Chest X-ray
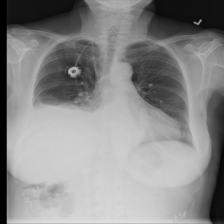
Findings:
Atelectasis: negative
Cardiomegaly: positive
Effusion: positive
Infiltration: negative
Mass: negative
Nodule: negative
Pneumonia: negative
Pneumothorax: negative
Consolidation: negative
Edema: negative
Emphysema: negative
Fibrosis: negative
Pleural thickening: negative
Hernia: negative